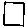
Label: square